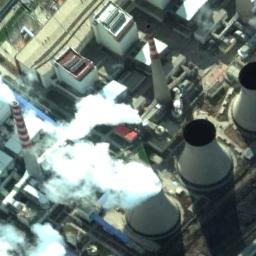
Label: thermal_power_station